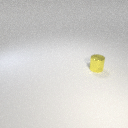
small yellow metal cylinder